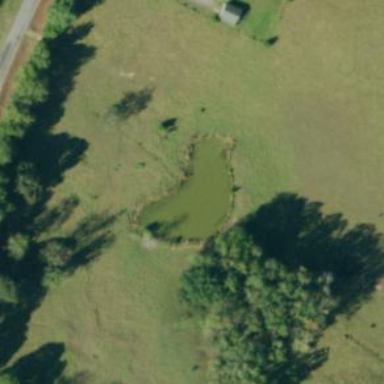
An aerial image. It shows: Peaceful pond surrounded by nature.